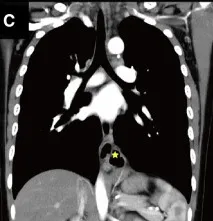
(C) Shows the radiological investigation of the child. The star shows an irregular lumen shadow adjacent to the lower esophagus on coronal contrast-enhanced CT before the operation.
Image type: radiology (ct)